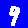
Digit: 9